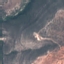
Label: HerbaceousVegetation